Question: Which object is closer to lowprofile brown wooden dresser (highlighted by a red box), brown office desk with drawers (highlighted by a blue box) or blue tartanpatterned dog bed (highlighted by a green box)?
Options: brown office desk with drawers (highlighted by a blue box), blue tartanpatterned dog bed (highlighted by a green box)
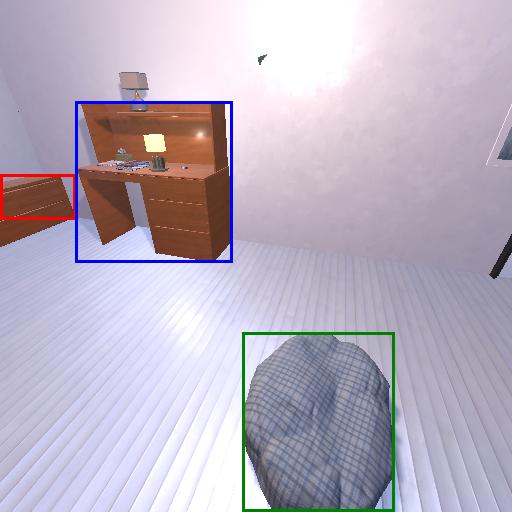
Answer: brown office desk with drawers (highlighted by a blue box)